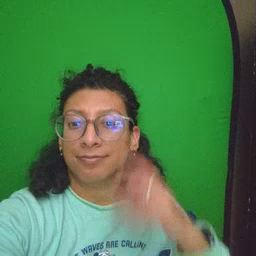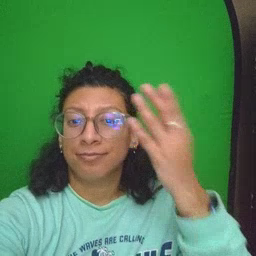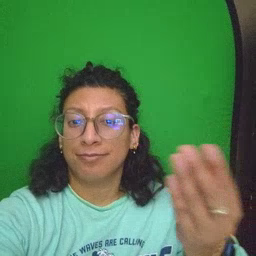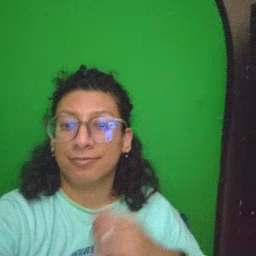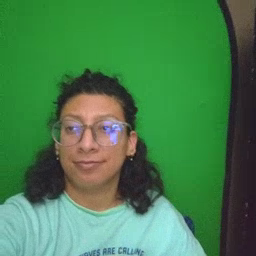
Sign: go